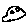
Label: car